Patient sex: M
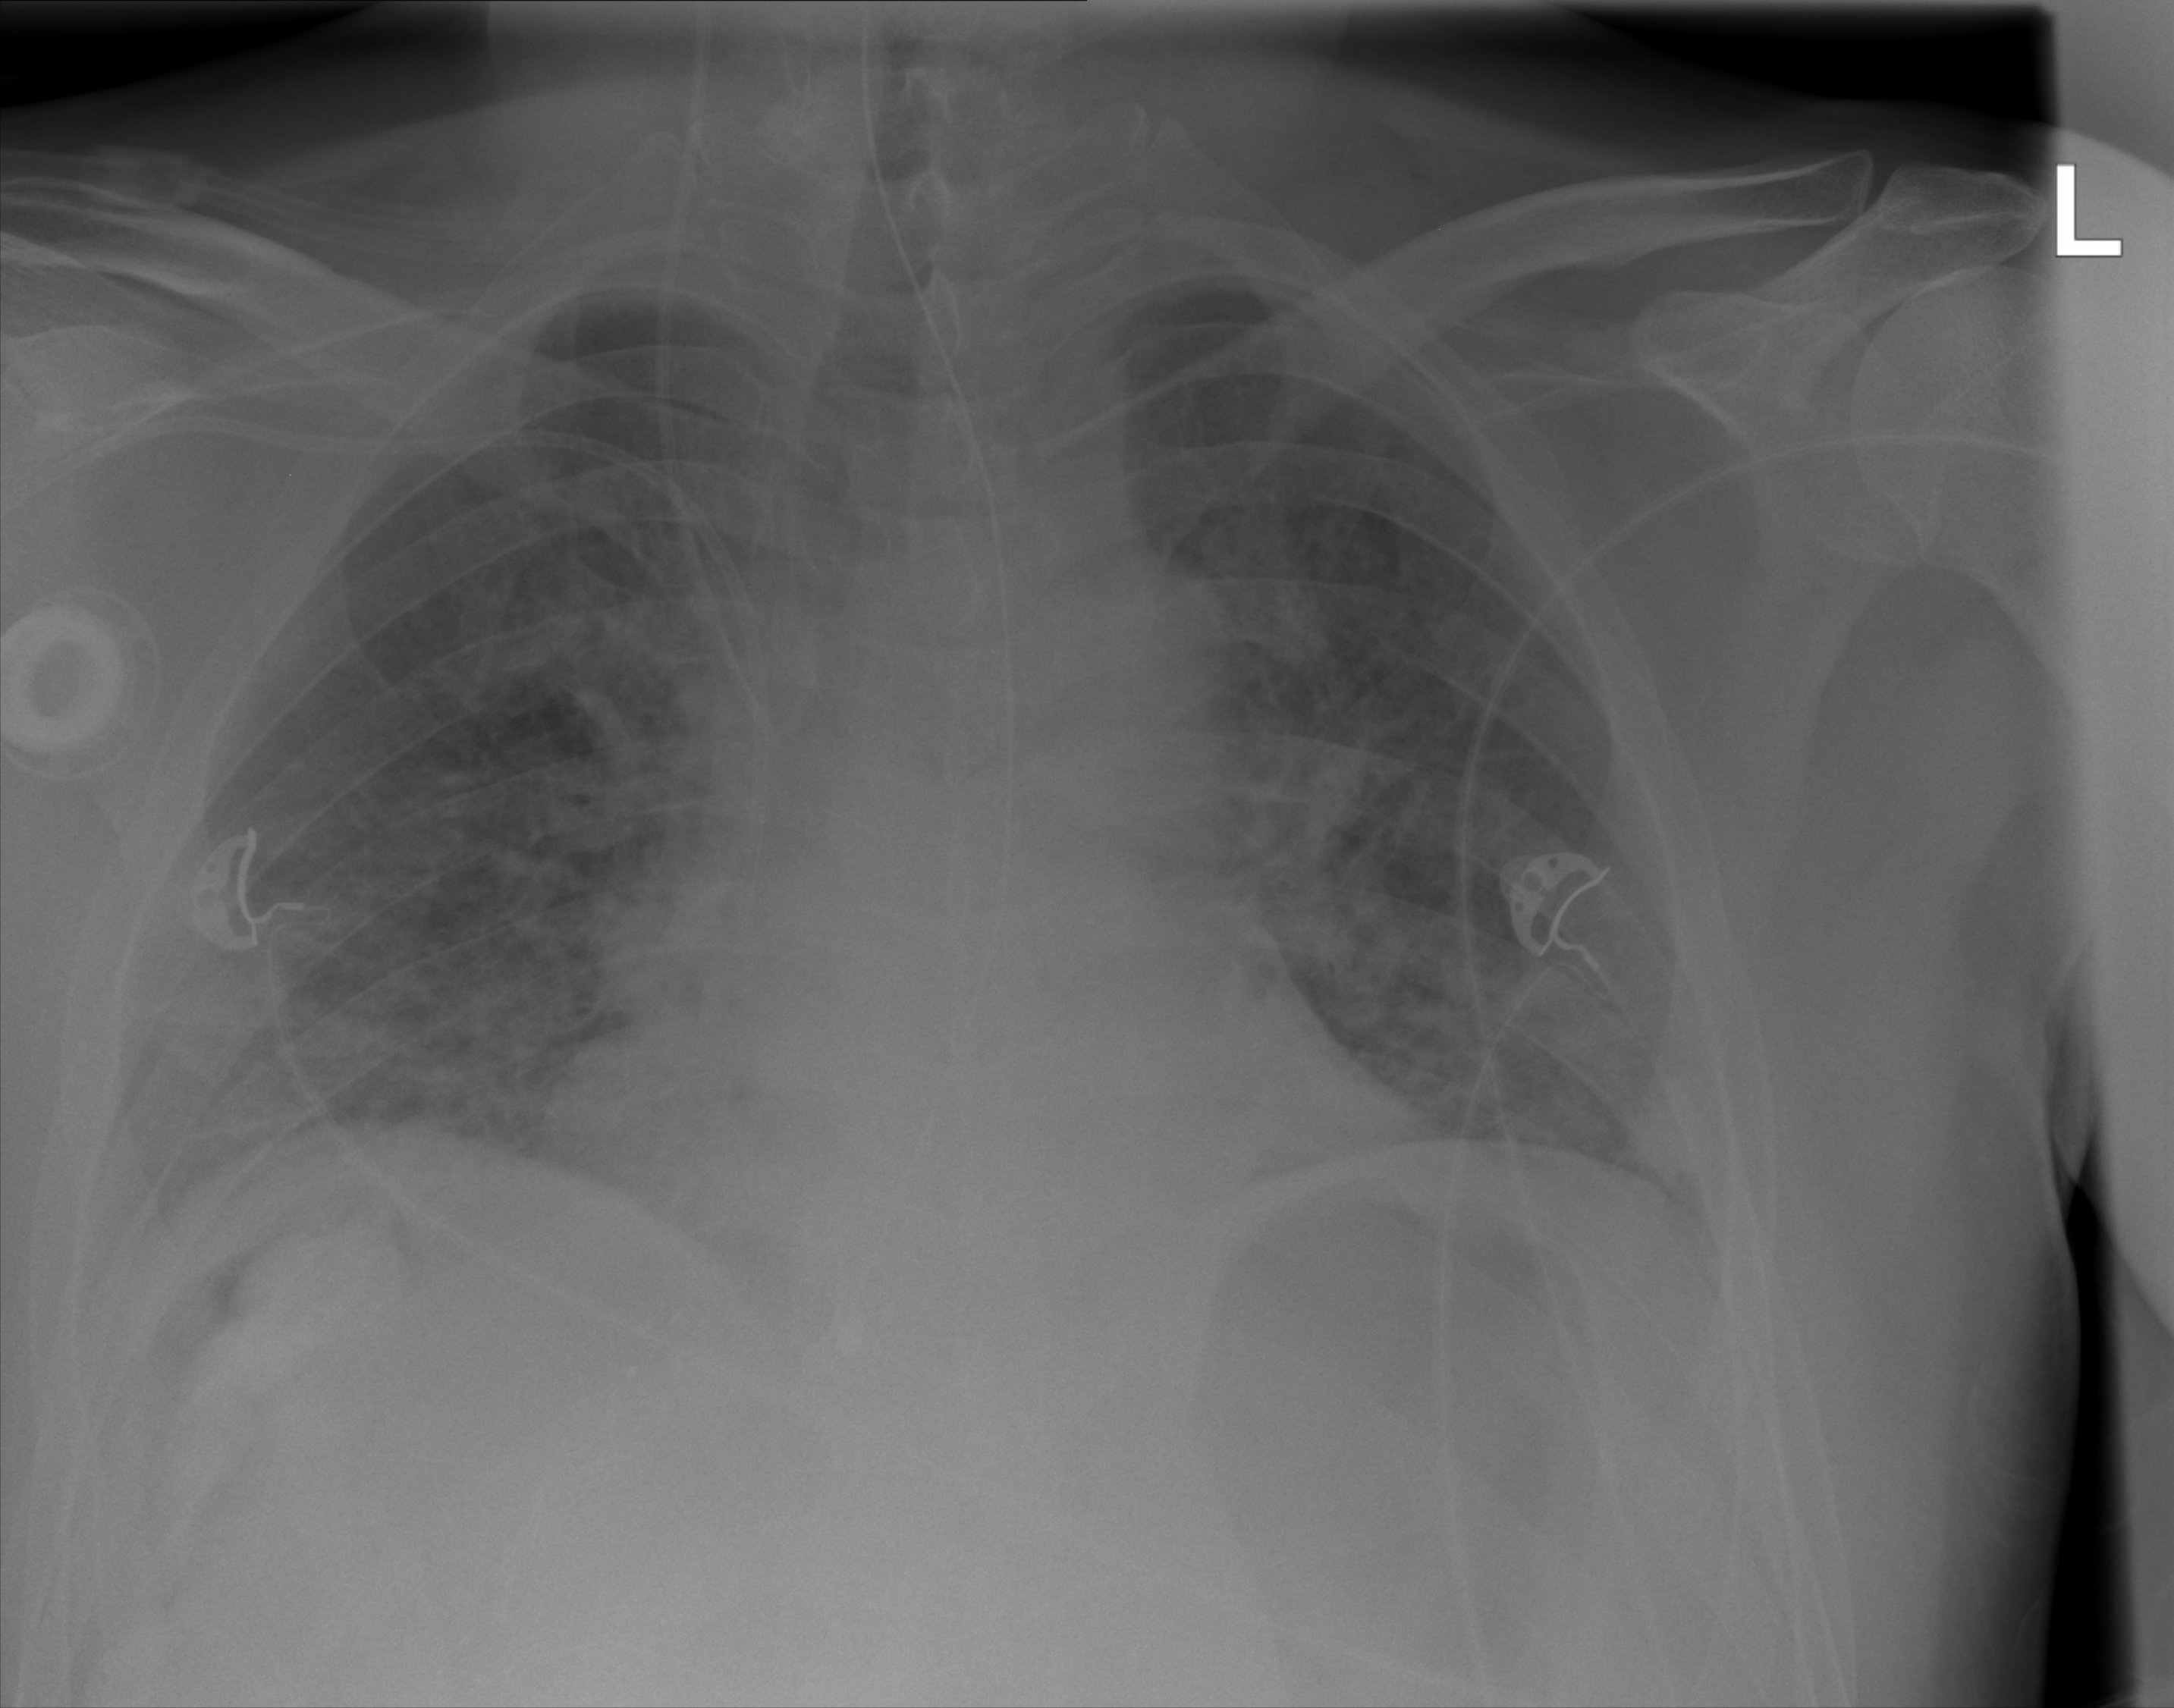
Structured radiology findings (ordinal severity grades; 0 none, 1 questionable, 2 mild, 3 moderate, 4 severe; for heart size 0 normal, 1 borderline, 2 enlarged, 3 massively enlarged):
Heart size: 1
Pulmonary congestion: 0
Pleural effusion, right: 0
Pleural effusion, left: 0
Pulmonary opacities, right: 0
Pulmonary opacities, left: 0
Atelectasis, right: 2
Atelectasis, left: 0